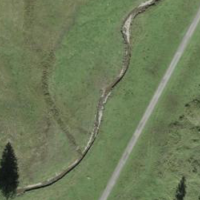
EUNIS habitat code: 23
Species observed at this site:
Cardamine pratensis